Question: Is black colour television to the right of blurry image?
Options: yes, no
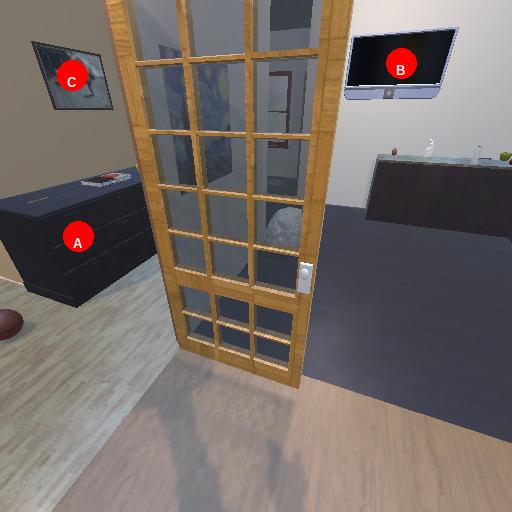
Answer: yes